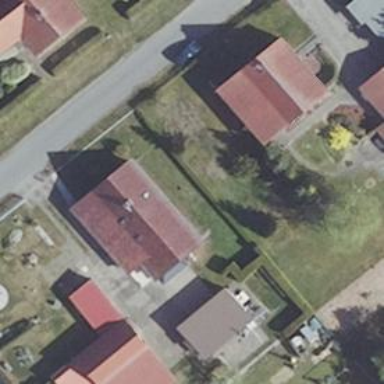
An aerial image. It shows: Simple and straightforward house.